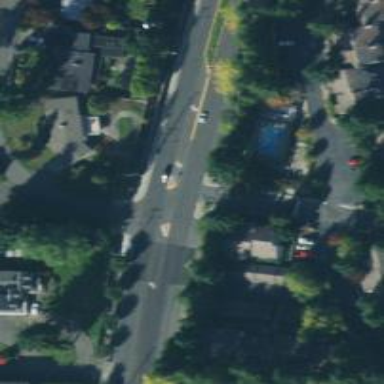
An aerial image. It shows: Footway road with traffic island.